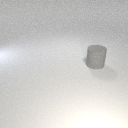
large gray rubber cylinder